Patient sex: M
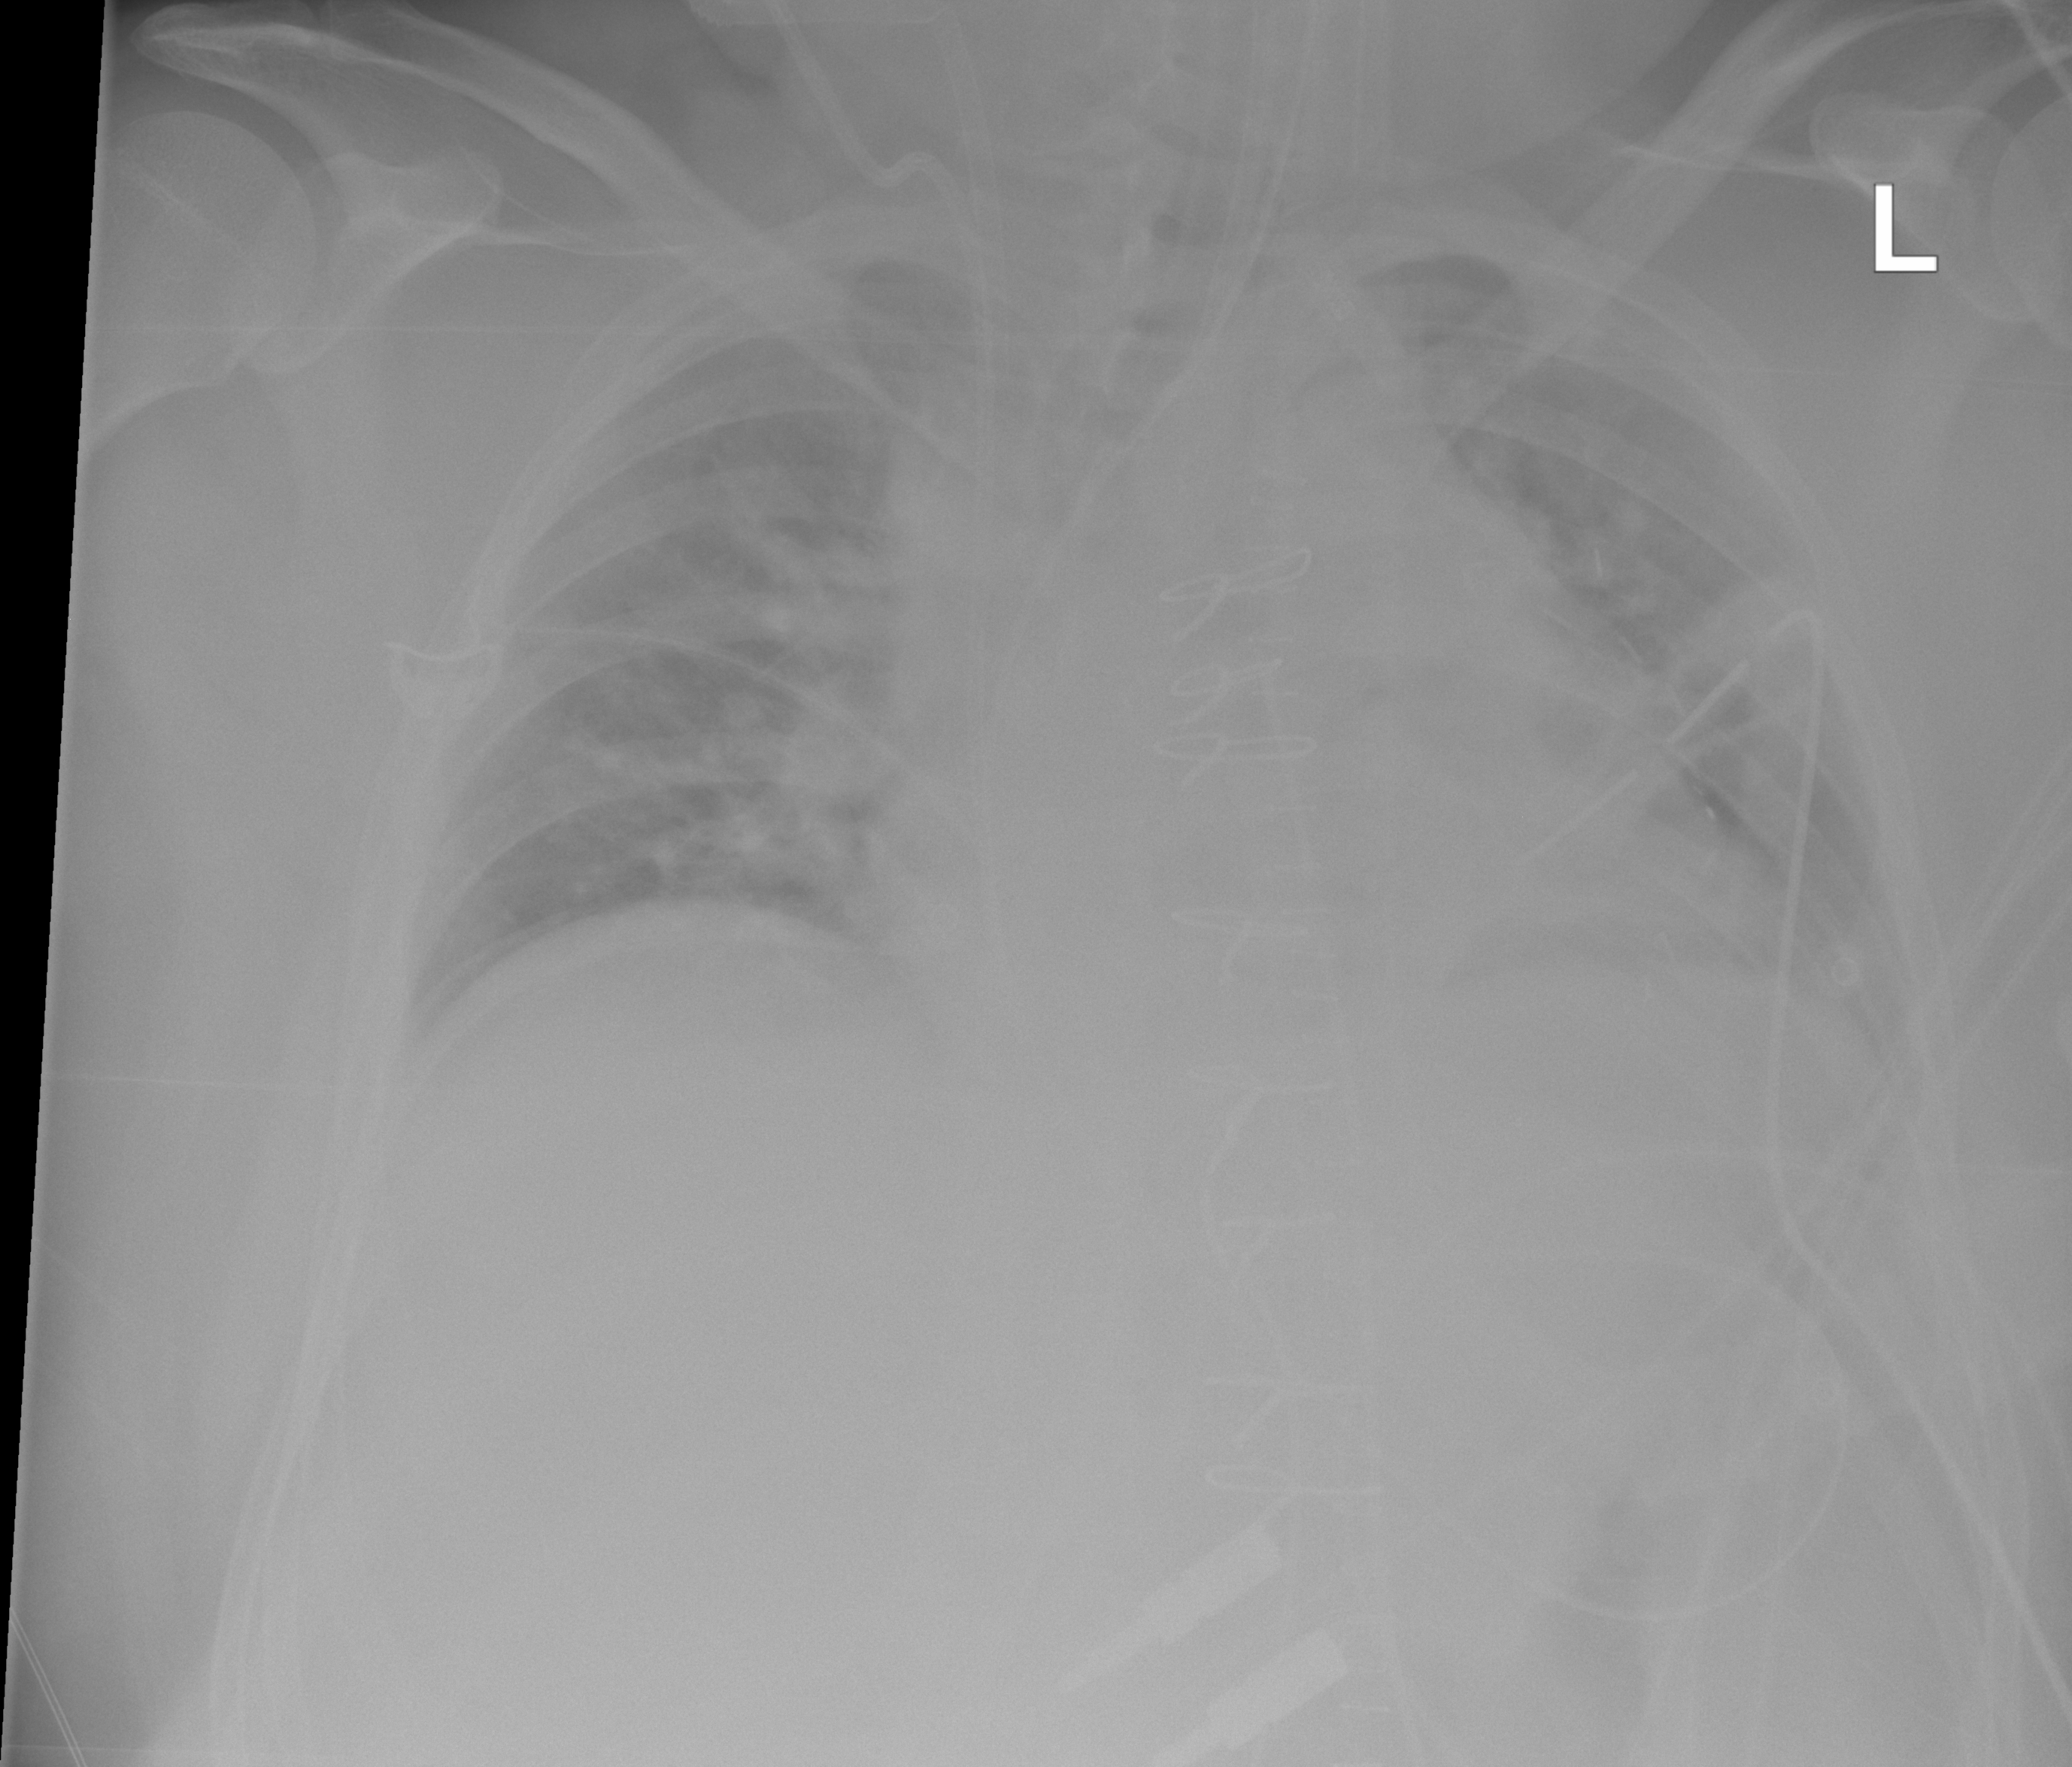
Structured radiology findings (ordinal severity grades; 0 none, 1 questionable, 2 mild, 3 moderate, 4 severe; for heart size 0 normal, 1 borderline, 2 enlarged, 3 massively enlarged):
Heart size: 0
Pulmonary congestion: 2
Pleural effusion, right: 0
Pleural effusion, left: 0
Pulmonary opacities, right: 0
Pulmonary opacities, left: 0
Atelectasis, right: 0
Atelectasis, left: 0